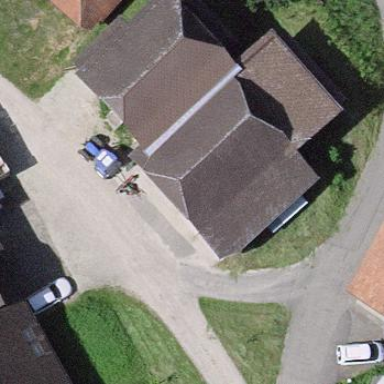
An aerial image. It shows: Barn.